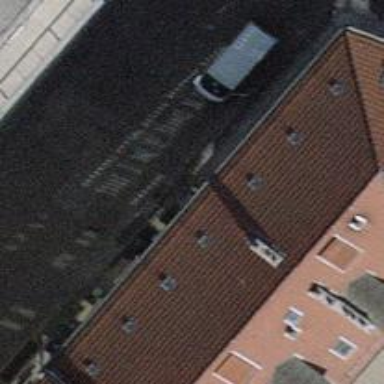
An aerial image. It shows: Shop selling clothes.